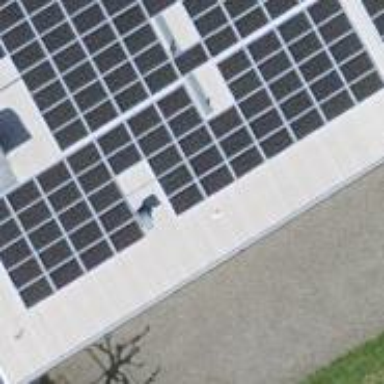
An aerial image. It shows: Solar power generator using photovoltaic panels.